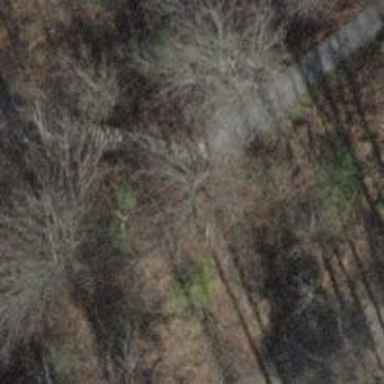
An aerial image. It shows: Set of steps on the road.